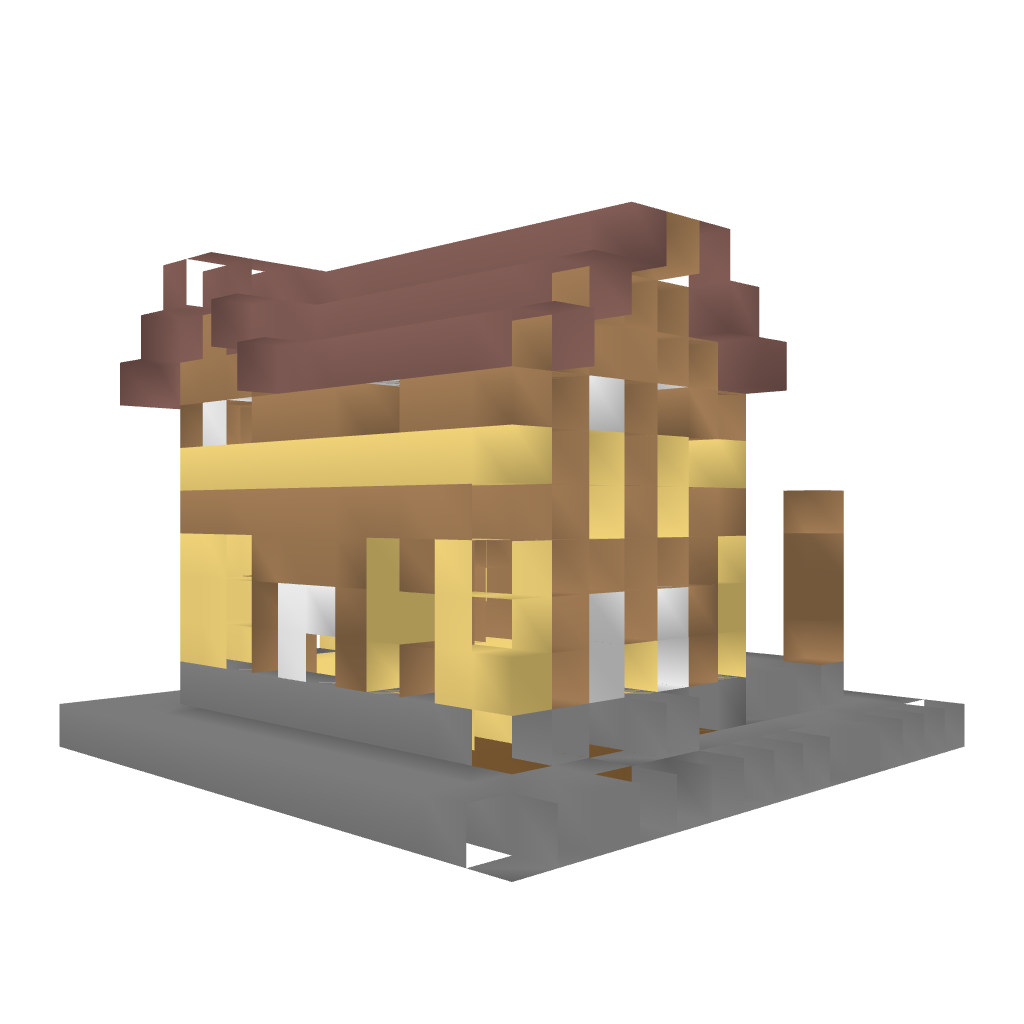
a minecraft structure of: Ultima Online Housing - Two Storey Villa bad low quality